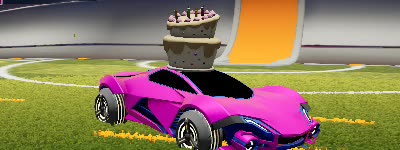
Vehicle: werewolf